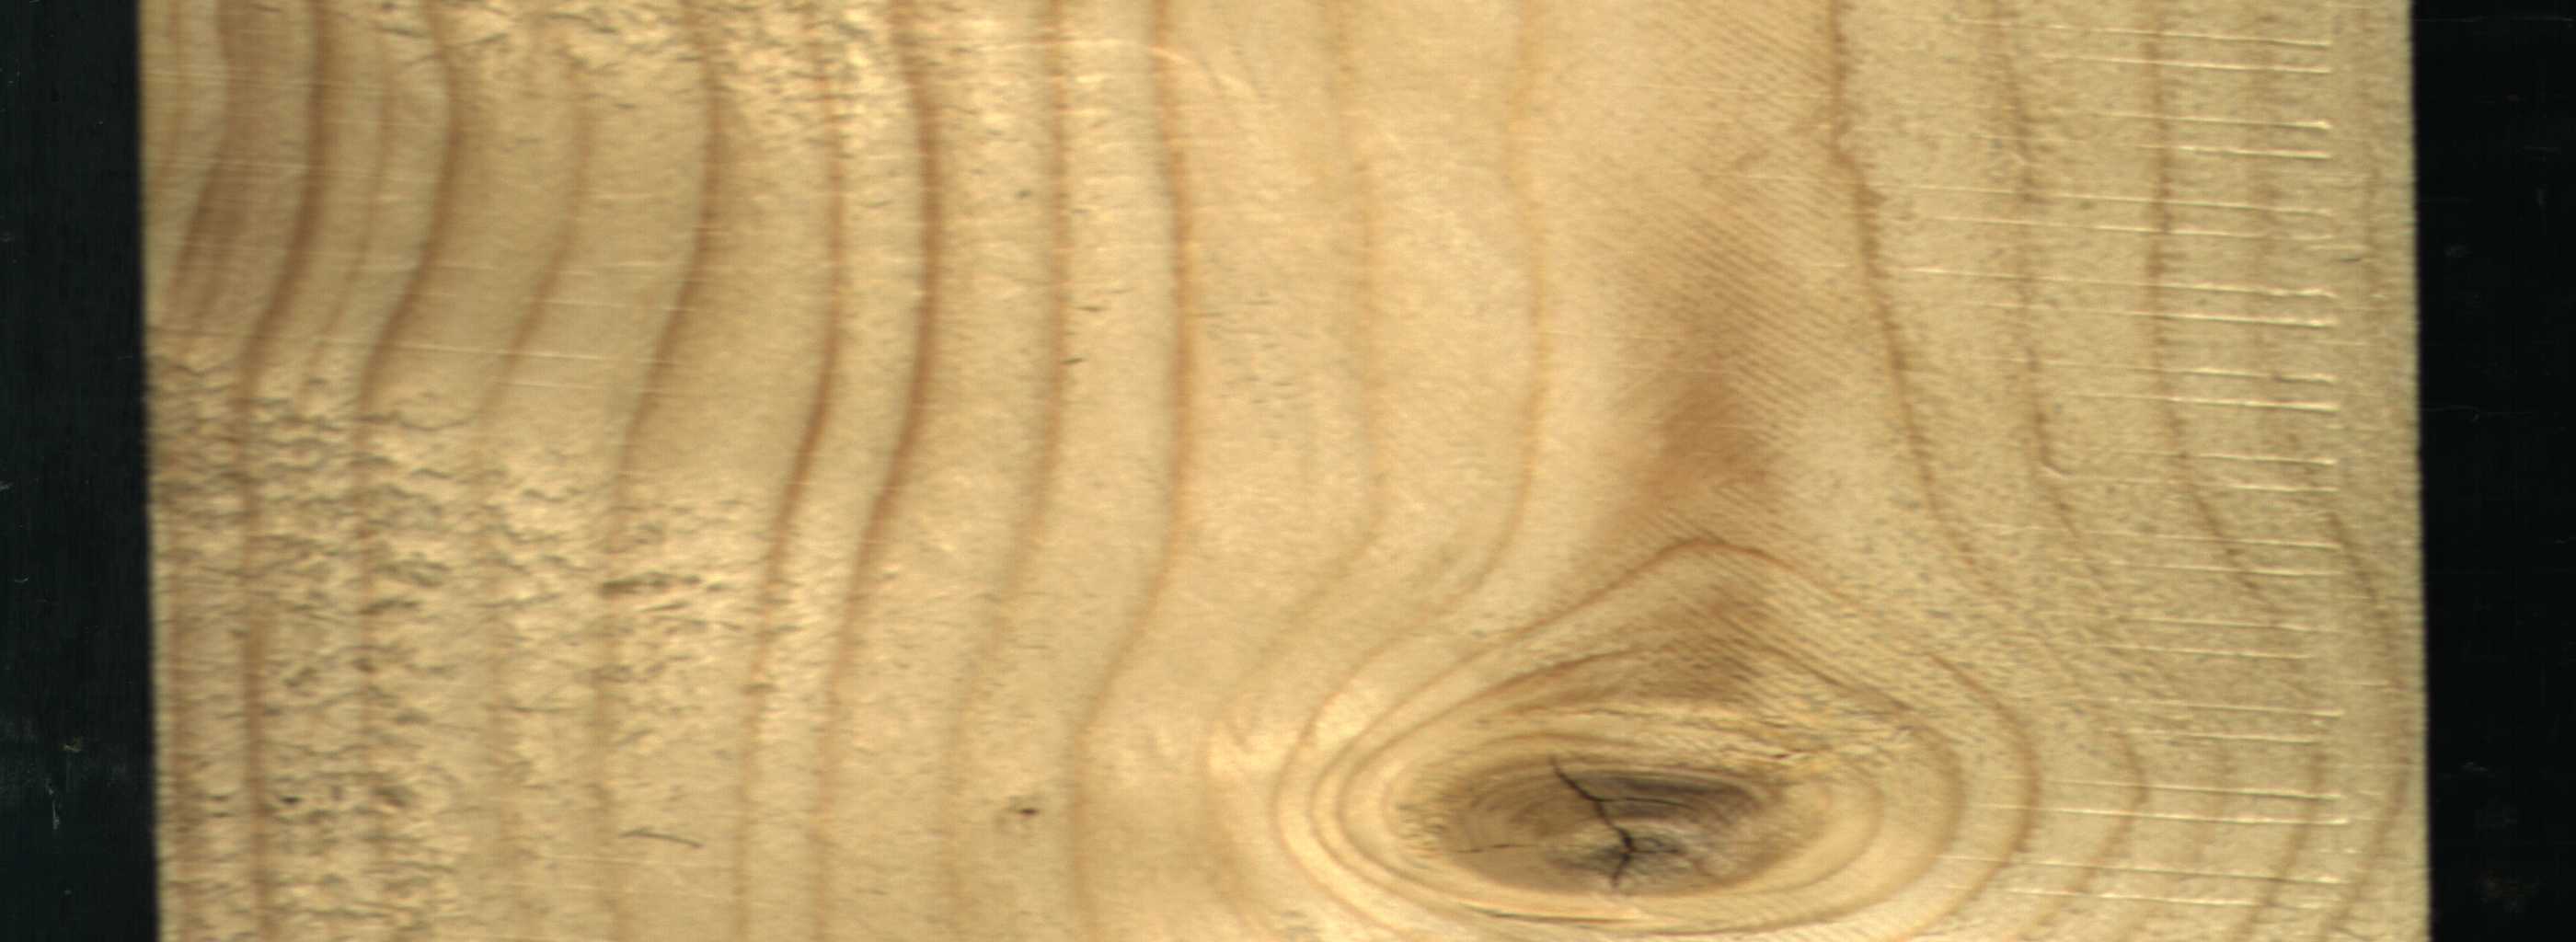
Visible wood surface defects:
knot_with_crack